Question: I am trying to follow <URL> to create navigation bars for each of my tabs in a tab-based application in iOS 8 / Swift, but no title or buttons on my navigation bar are showing.
Here is what I have so far:
'''
// AppDelegate.swift
func application(application: UIApplication, didFinishLaunchingWithOptions launchOptions: [NSObject: AnyObject]?) -> Bool {
let tabBarController = UITabBarController()
let vc1 = ViewController()
let vc2 = ViewController()
let vc3 = ViewController()
let nc1 = UINavigationController(rootViewController: vc1)
let nc2 = UINavigationController(rootViewController: vc2)
let nc3 = UINavigationController(rootViewController: vc3)
let controllers = [nc1,nc2,nc3]
tabBarController.viewControllers = controllers
nc1.tabBarItem = UITabBarItem(title: "item1", image: nil, tag: 1)
nc2.tabBarItem = UITabBarItem(title: "item2", image: nil, tag: 1)
nc3.tabBarItem = UITabBarItem(title: "item3", image: nil, tag: 1)
window = UIWindow(frame: UIScreen.mainScreen().bounds)
window?.rootViewController = tabBarController
window?.makeKeyAndVisible()
return true
}
// ViewController.swift
class ViewController: UIViewController, UINavigationBarDelegate {
override func viewDidLoad() {
super.viewDidLoad()
let navigationBar = UINavigationBar(frame: CGRectMake(0, 0, self.view.frame.size.width, 44))
navigationBar.backgroundColor = UIColor.blueColor()
navigationBar.delegate = self;
let navigationItem = UINavigationItem()
navigationItem.title = "Title"
let leftButton = UIBarButtonItem(title: "Left Button", style: UIBarButtonItemStyle.Plain, target: self, action: nil)
let rightButton = UIBarButtonItem(title: "Right Button", style: UIBarButtonItemStyle.Plain, target: self, action: nil)
navigationItem.leftBarButtonItem = leftButton
navigationItem.rightBarButtonItem = rightButton
navigationBar.items = [navigationItem]
}
func positionForBar(bar: UIBarPositioning) -> UIBarPosition {
return UIBarPosition.TopAttached
}
}
'''
But I am just getting a blank navigation bar on top in the simulator.

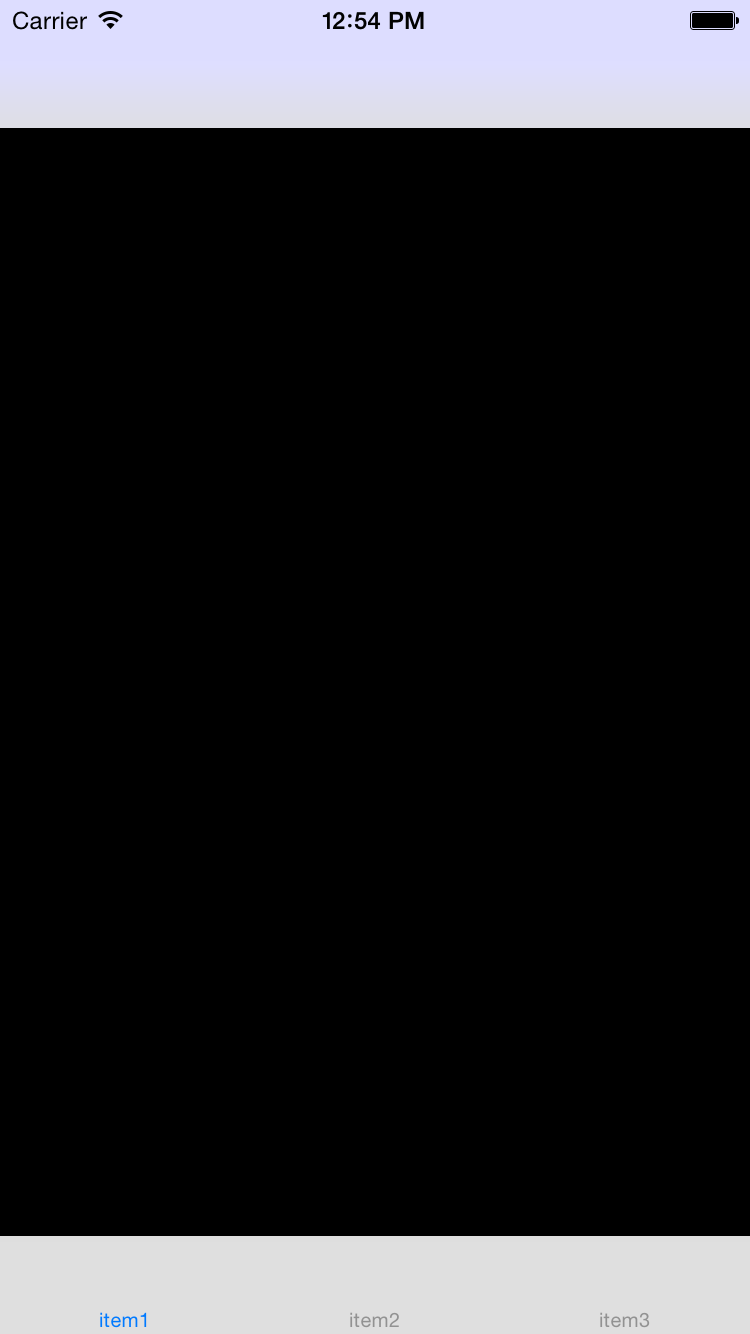
Answer: You're making a custom 'UINavigationBar' when one is already provided to you with the 'UINavigationController'.
Try this instead in your 'ViewController':
'''
override func viewDidLoad() {
super.viewDidLoad()
self.title = "Title"
let navigationBar = navigationController!.navigationBar
navigationBar.tintColor = UIColor.blueColor()
let leftButton = UIBarButtonItem(title: "Left Button", style: UIBarButtonItemStyle.Plain, target: self, action: nil)
let rightButton = UIBarButtonItem(title: "Right Button", style: UIBarButtonItemStyle.Plain, target: self, action: nil)
navigationItem.leftBarButtonItem = leftButton
navigationItem.rightBarButtonItem = rightButton
}
'''